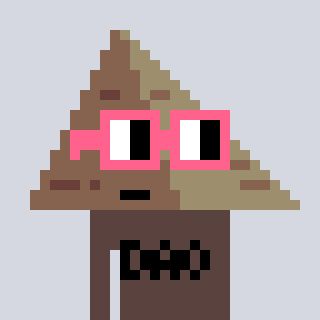
a pixel art character with square pink glasses, a pyramid-shaped head and a darkbrown-colored body on a cool background